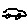
Label: car